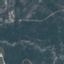
Land use / land cover class: HerbaceousVegetation